Question: i want to ask how to get the image result (Icon) with python code as indicated in

where ishade is a preprocessed image and std(Ishade) is the standard deviation of this image
'''
result = ndimage.median_filter(blur, size=68)
std=cv2.meanStdDev(result)
'''
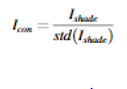
Answer: I tried to follow the article in the reference you posted and the reference in that post to the original. But I do not get exactly what they do. Nevertheless, here is my interpretation (apart from the initial CLAHE). You can adjust the mean and median filter sizes as desired.
Input:
<URL>
'''
import cv2
import numpy as np
import skimage.exposure
# load image
img = cv2.imread("lena.jpg")
# convert to grayscale
gray = cv2.cvtColor(img, cv2.COLOR_BGR2GRAY)
# Gaussian blurred gray image
mean = cv2.GaussianBlur(gray, (0,0), sigmaX=5, sigmaY=5)
# apply median filter to mean image
median = cv2.medianBlur(mean, 25)
# divide mean by median
division = cv2.divide(mean.astype(np.float64)/255, median.astype(np.float64)/255)
# get global standard deviation of division
std = np.std(division)
print(std)
# divide the division by the std and normalize to range 0 to 255 as unint8
result = np.divide(division, std)
result = skimage.exposure.rescale_intensity(result, in_range='image', out_range=(0,255)).astype(np.uint8)
# write result to disk
cv2.imwrite("lena_std_division2.jpg", result)
# display it
cv2.imshow("mean", mean)
cv2.imshow("median", median)
cv2.imshow("division", division)
cv2.imshow("result", result)
cv2.waitKey(0)
cv2.destroyAllWindows()
'''
Result:
<URL>